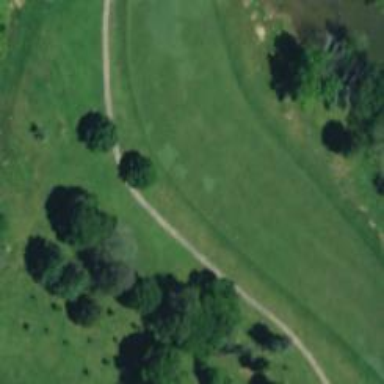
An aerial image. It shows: View of golf hole.